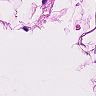
Metastatic tissue present: no